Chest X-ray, PA view. Patient: 69 years old, sex M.
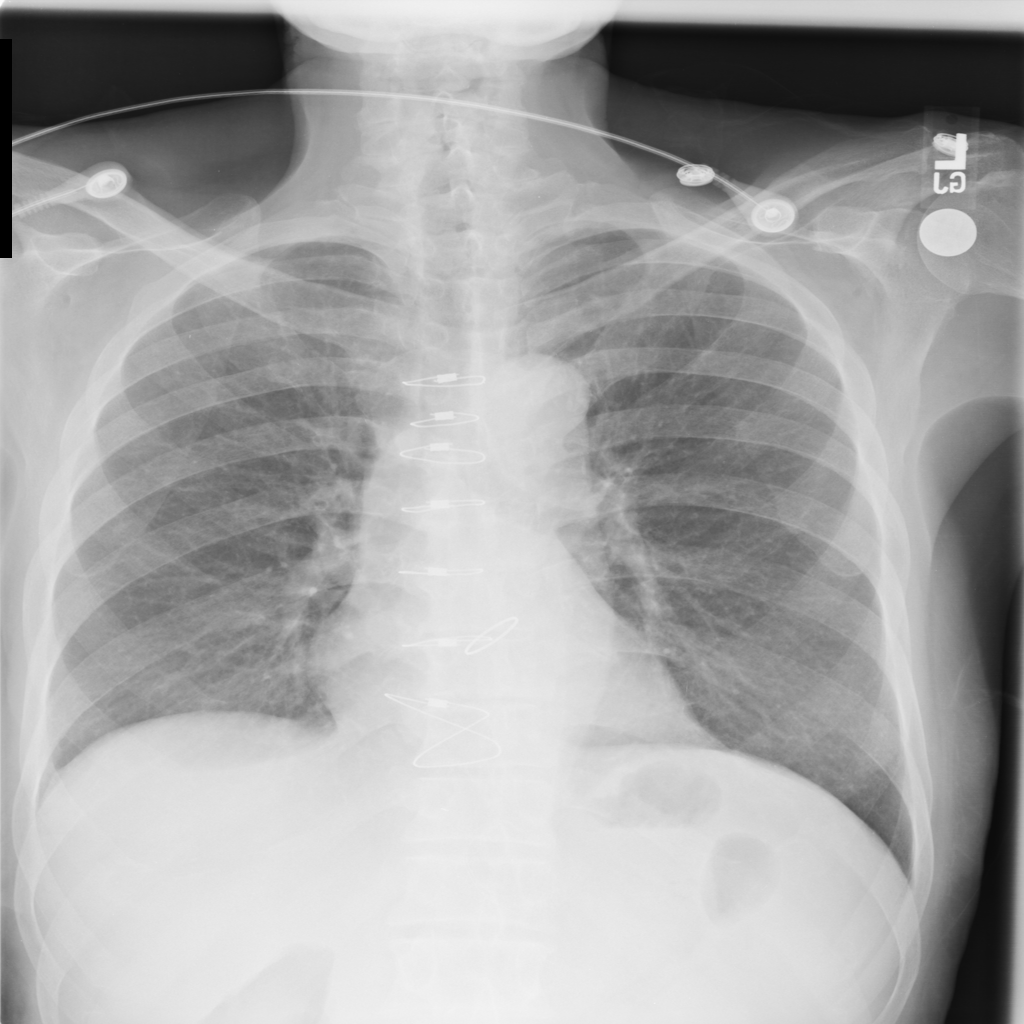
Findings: No Finding